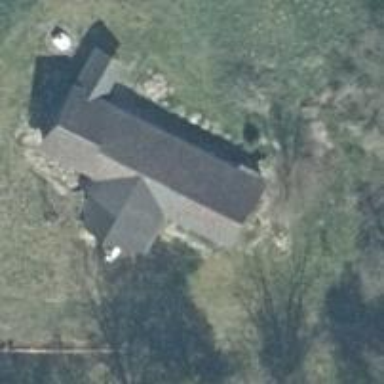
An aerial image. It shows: Shelter.